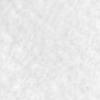
Label: no_change